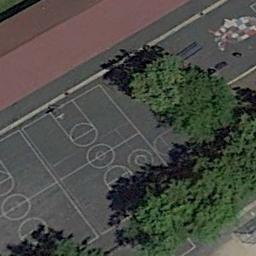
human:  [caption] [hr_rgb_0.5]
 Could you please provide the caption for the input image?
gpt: There are two blue and green basketball courts in the lower left corner .

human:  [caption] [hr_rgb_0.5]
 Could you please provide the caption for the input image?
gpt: There are two basketball courts on the open place next to some trees and a red buildings .

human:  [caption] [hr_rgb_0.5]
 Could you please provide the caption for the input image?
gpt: The basketball court on the playground is covered by the trees .

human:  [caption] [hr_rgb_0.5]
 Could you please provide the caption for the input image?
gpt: Two basketball courts next to a red striped building and some trees beside .

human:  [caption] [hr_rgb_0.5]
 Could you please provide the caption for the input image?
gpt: Many trees are near the basketball courts .